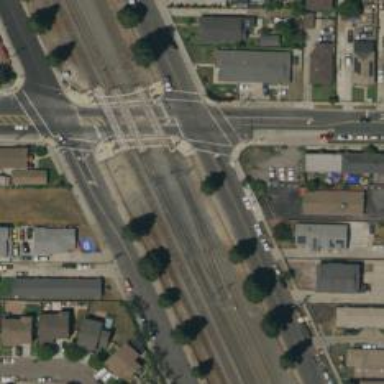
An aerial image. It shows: Light rail siding with electrified contact line.